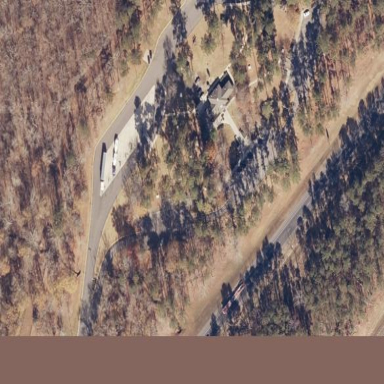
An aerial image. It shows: Rest area on the road with sanitary dump station available.